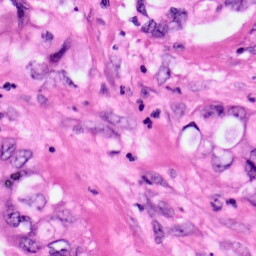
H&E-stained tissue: Pancreatic